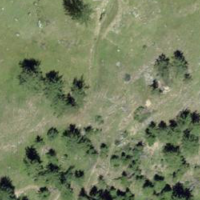
EUNIS habitat code: 23
Species observed at this site:
Pilosella officinarum